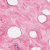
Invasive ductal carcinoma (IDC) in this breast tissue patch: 0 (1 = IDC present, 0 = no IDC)